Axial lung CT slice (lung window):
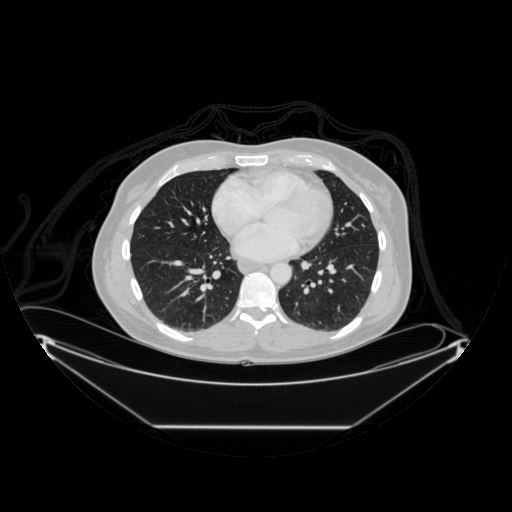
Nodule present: no